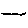
Label: line